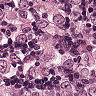
Metastatic tissue present: yes